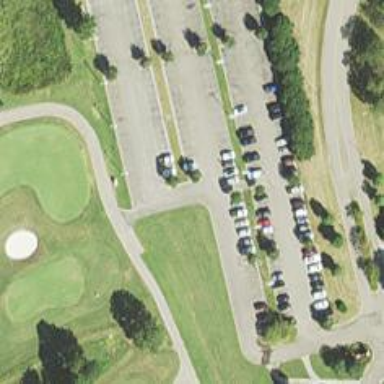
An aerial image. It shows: Golf cartpath that is also road path.